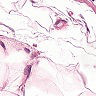
Metastatic tissue present: no